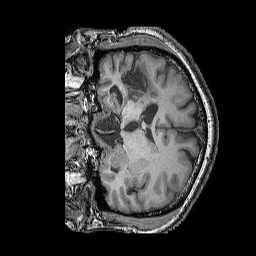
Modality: T1w
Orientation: coronal
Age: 42
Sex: male
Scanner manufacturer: siemens
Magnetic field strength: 3 T
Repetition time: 2.25 s
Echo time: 0.00411 s